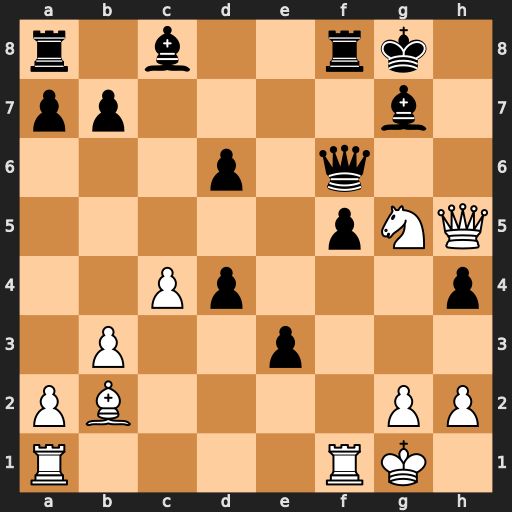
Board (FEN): r1b2rk1/pp4b1/3p1q2/5pNQ/2Pp3p/1P2p3/PB4PP/R4RK1
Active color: w
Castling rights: -
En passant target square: -
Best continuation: Qh7#